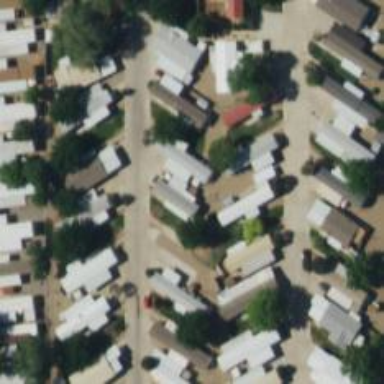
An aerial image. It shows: Residential area designated as trailer park.